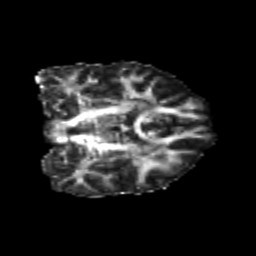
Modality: FA
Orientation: coronal
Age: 20
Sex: female
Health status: healthy
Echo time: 0.074 s